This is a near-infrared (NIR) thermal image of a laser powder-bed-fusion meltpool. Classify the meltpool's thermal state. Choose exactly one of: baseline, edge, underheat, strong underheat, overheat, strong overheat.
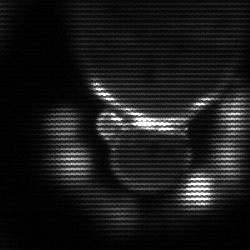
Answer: baseline